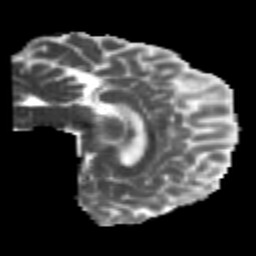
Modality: MD
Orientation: sagittal
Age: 26
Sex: male
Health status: healthy
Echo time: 0.074 s